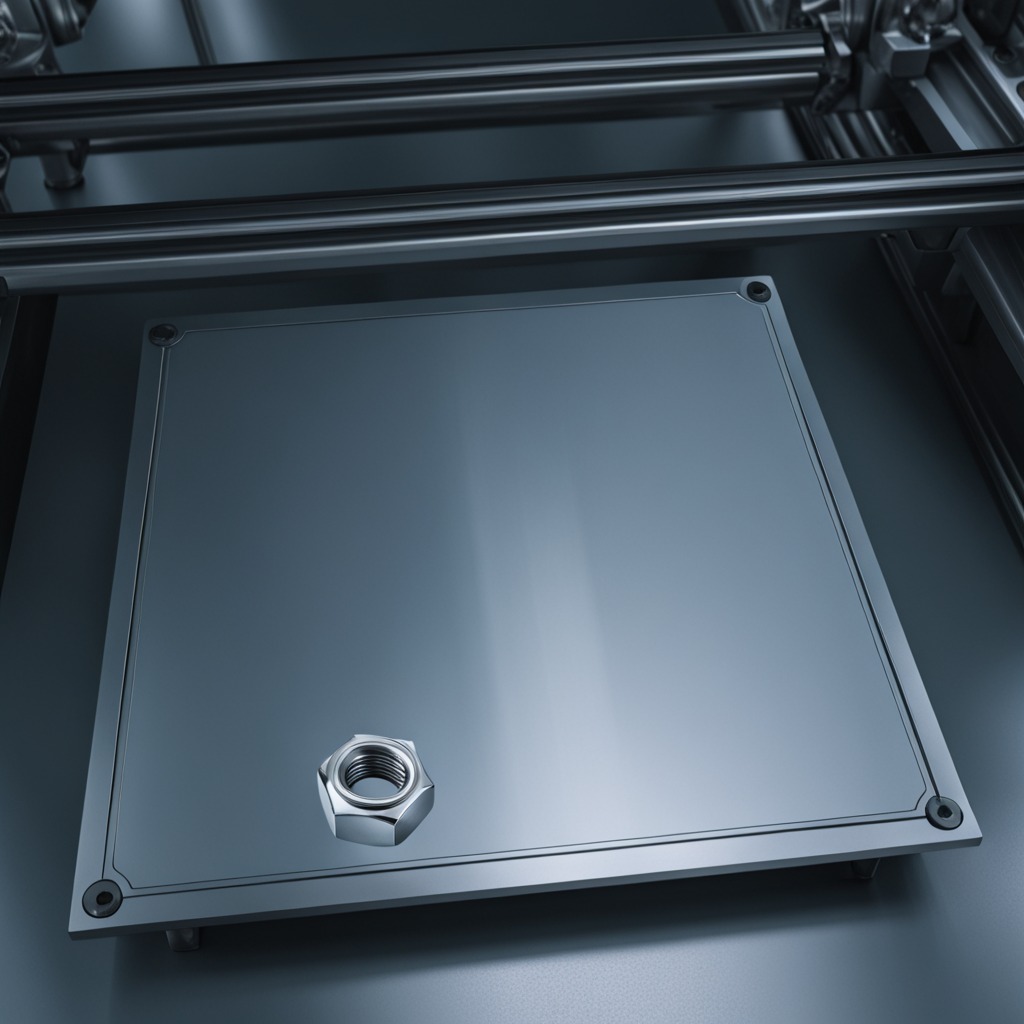
A metal nut is lying on the metal table in a machine shop under fluorescent lights.